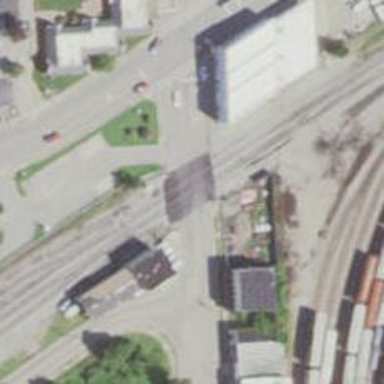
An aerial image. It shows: Railway level crossing.